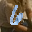
Label: 6